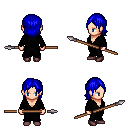
a pixel art fantasy rpg character, female body template, human, light skin, gray robe, teal pants, blue long bangs hairstyle, maroon shoes, spear, four views (front, back, left, right), 2x2 character sprite sheet, small pixel art, hard edges, no anti-aliasing